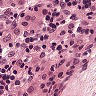
Metastatic tissue present: no